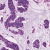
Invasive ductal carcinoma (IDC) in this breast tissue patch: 1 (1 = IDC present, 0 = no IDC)